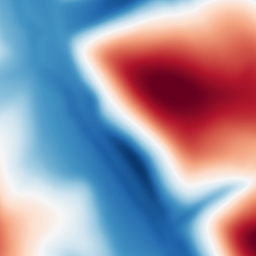
Category: multiscale
Decomposition family: dog
Decomposition parameters: sigma_low: 5
sigma_high: 100
Upsampling method: cubic_mitchell
Upsampling parameters: scale: 8
Upsampling scale: 8